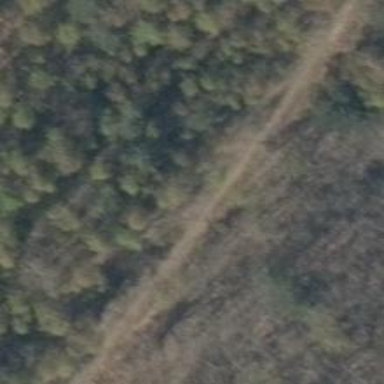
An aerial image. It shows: Gravel track with grade2 quality.